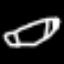
Label: pencil